Question: I am trying to create an custom marker for Google Map, but my code is giving me a weird view with space, as the image bellow:
What is that white view? How to remove it? It was supposed to be only the red one!
'''
-(UIView *)mapView:(GMSMapView *)mapView markerInfoContents:(GMSMarker *)marker{
UIView *infoView = [UIView new];
infoView.frame = CGRectMake(0, 0, 290, 192);
// Setting the bg as red just to illustrate
infoView.backgroundColor = [UIColor redColor];
return infoView;
}
'''

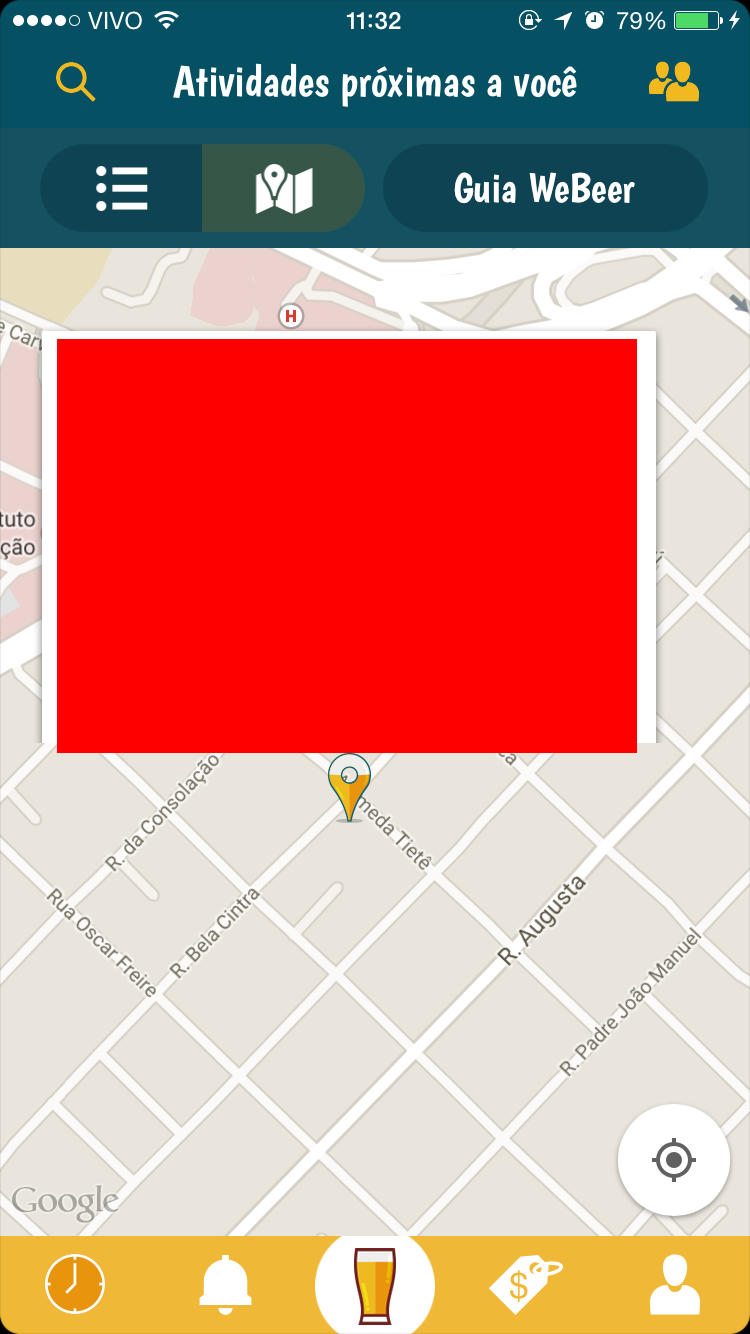
Answer: I might be a bit rusty but isn't that the wrong function?
There is a markerInfoWindow and a markerInfoContents (which you are using).
The window is the whole thing whereas the contents is a view, which will be placed within the default info window frame
take a look <URL>